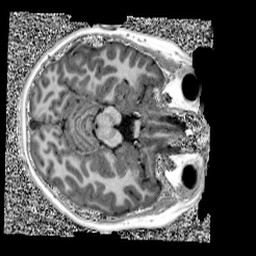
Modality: UNIT1
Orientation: axial
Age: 11
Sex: male
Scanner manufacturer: siemens
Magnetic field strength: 3 T
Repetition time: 4 s
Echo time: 0.00303 s